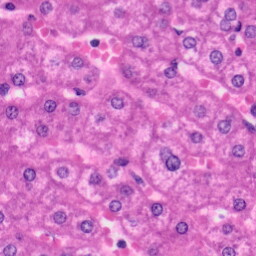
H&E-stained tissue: Liver